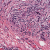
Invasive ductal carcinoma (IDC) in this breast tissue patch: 1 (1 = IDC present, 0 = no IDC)